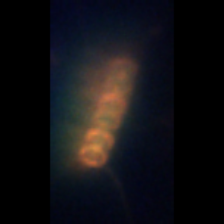
Taxon: Unknown_detritus
Group: Unknown